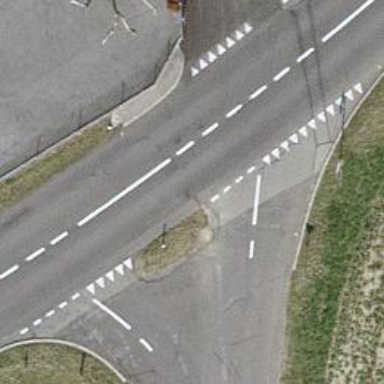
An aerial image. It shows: Tertiary road.